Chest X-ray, PA view. Patient: 58 years old, sex M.
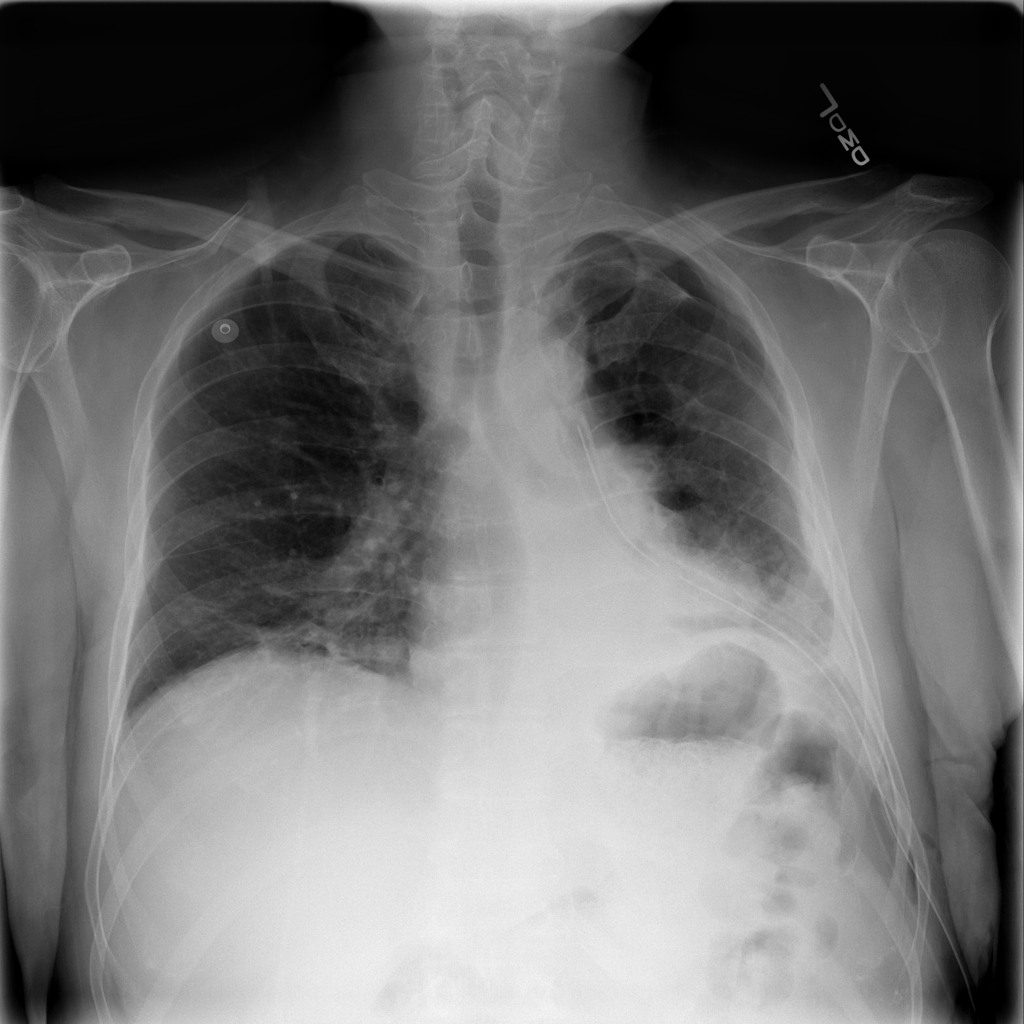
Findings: No Finding